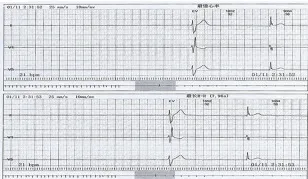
Arrhythmia in case 1. Junctional escape rhythm with atrial standstill.
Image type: electrography (ekg)